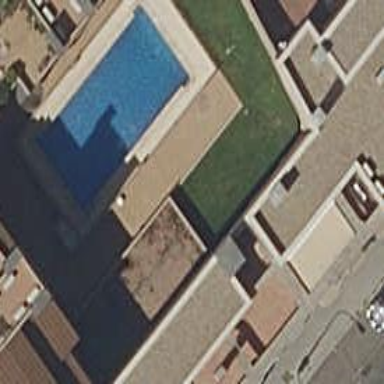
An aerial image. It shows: Swimming pool located in leisure land.